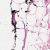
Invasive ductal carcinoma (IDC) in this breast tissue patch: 0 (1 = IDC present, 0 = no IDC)